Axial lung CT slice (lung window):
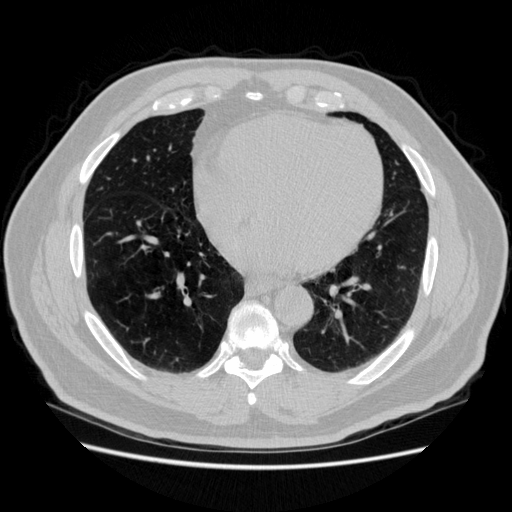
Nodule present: no